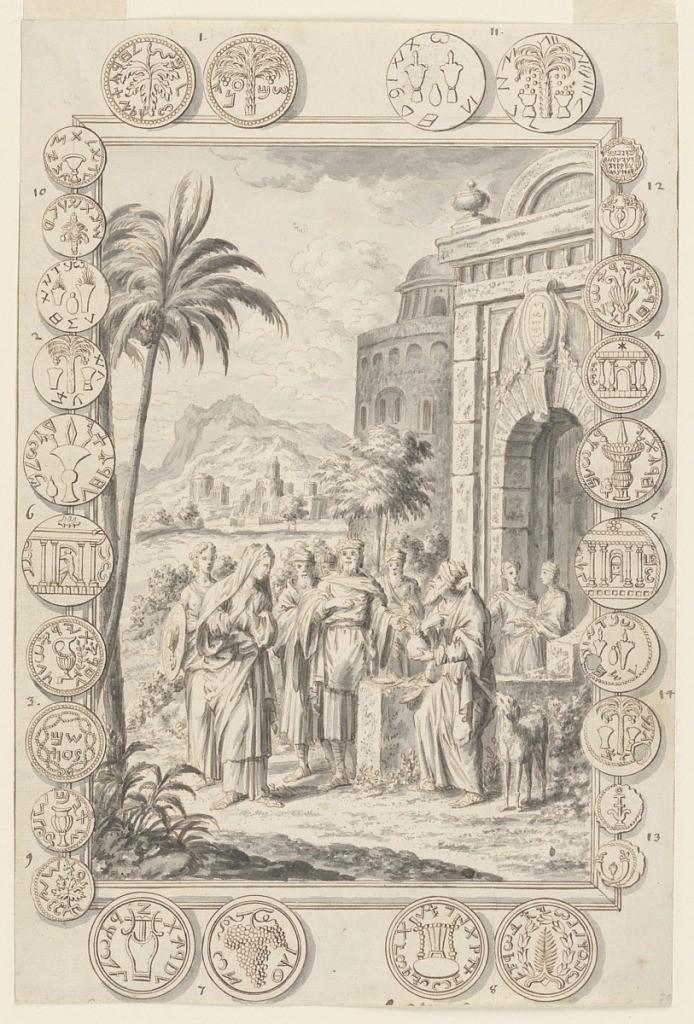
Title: Study for Abimelech Reproveth Sarah, Plate 81, Physica Sacra
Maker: Johann Melchior Füssli, Swiss, 1677–1736
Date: before 1731
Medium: Brush and grey wash, pen and brown ink on cream laid paper
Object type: Drawing
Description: A group of robed figures congregates in the center of the picture. One female figure stares directly at a man across from her, who is standing next to a dog and holds a round object. The figures are framed by a tree on the left and a building on the right. The frame is attached to numerous coins, which are marked with a variety of letters, symbols, and other imagery.